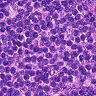
Metastatic tissue present: no